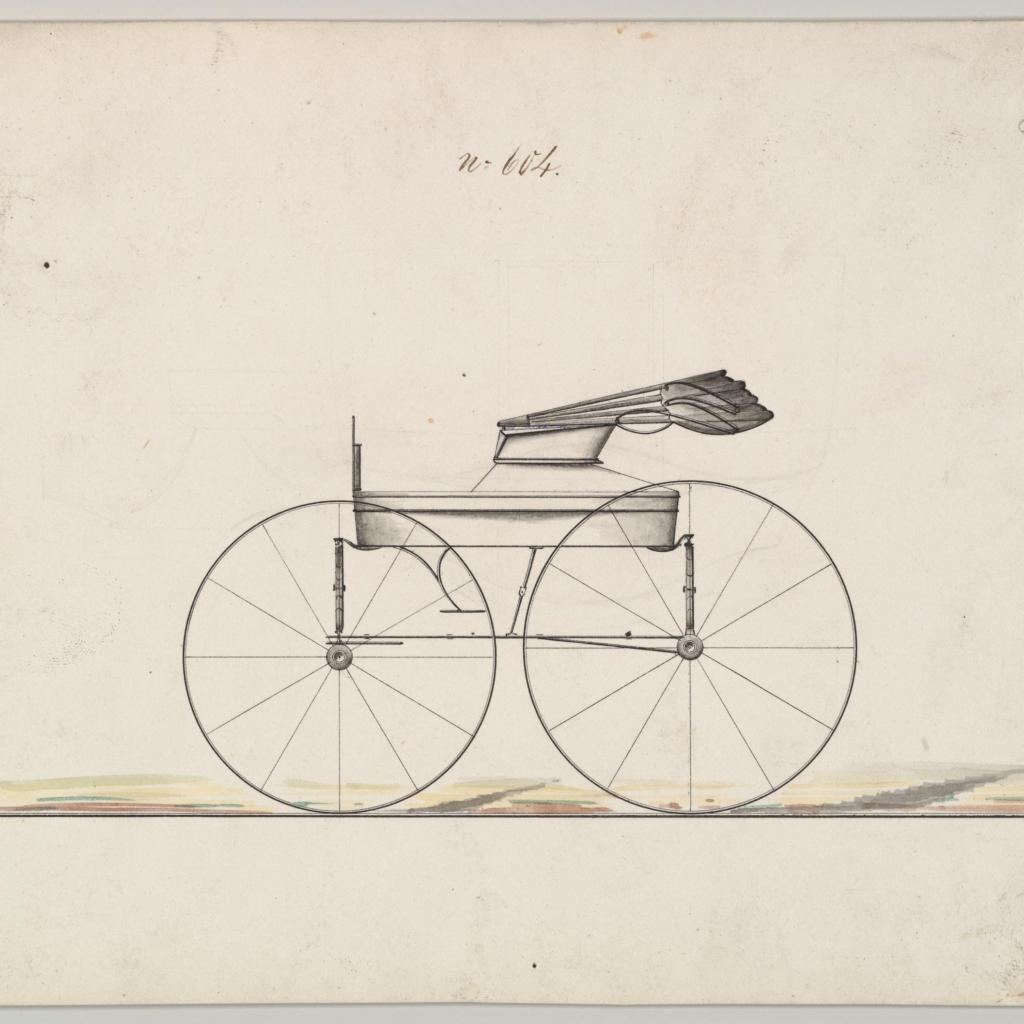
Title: Road Wagon #604
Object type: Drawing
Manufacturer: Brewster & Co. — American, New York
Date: ca. 1865
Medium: Pen and black ink, watercolor
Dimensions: sheet: 6 3/16 x 9 1/16 in. (15.7 x 23 cm)
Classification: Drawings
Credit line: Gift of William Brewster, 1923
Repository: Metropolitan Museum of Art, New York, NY